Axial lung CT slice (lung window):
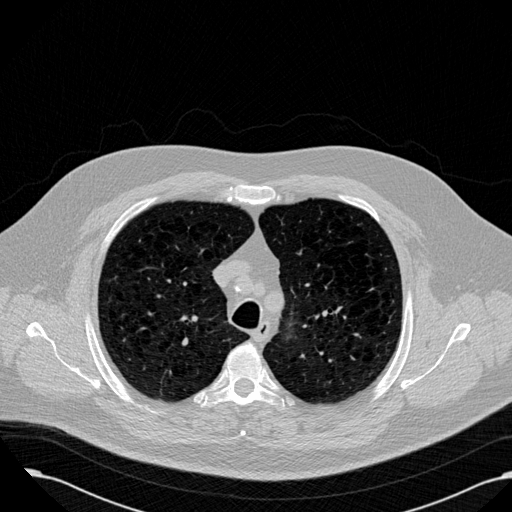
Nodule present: no